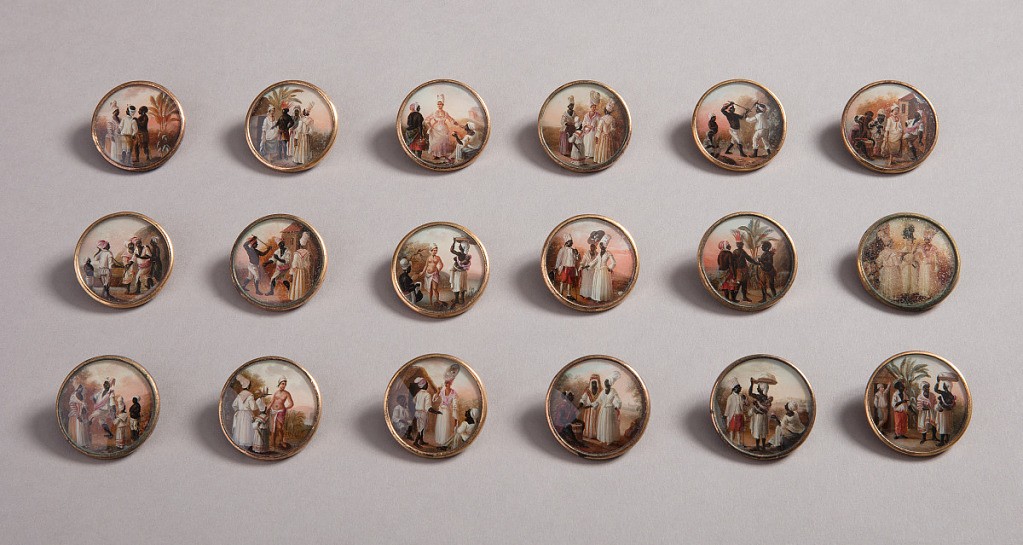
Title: Button
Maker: Agostino Brunias, Italian, ca. 1730–1796
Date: late 18th century
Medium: Gouache paint on ivory verre fixé (affixed to) glass, ivory (backing), gilt metal
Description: Button depicting scene with four figures in a landscape with palm trees. At left, a light-skinned man at entrance of a hut, as black-skinned man and woman, dressed in Western style working clothes, converse with another woman who wears only a skirt, carrying a child on her back and a package on her head.